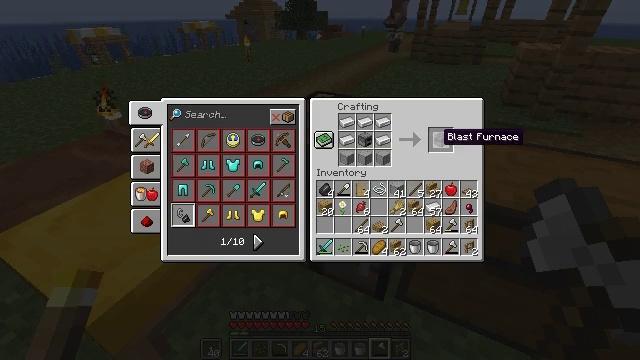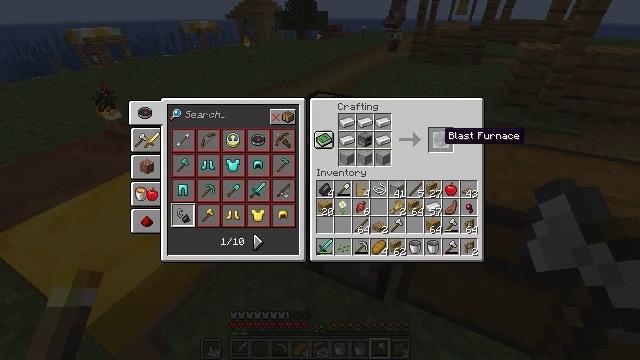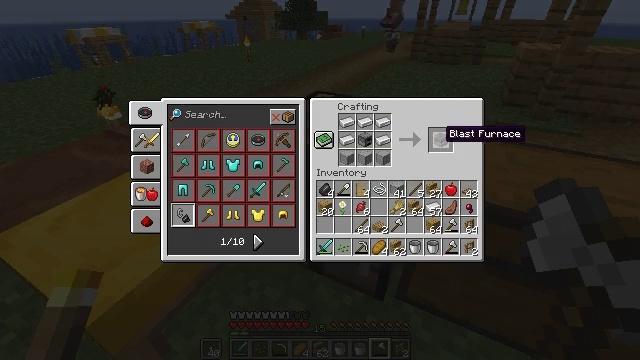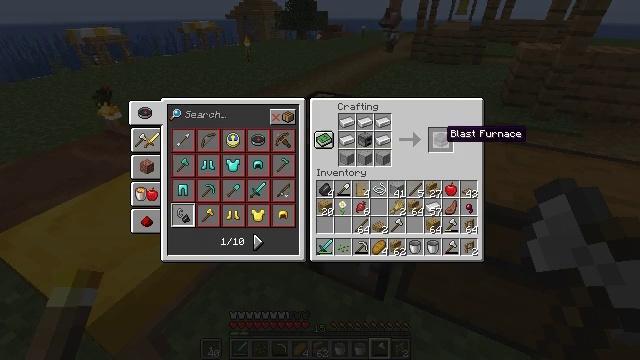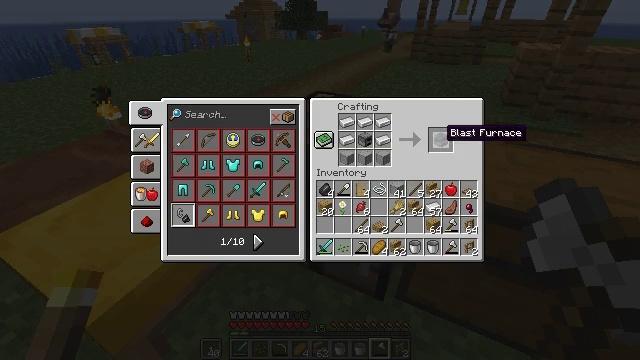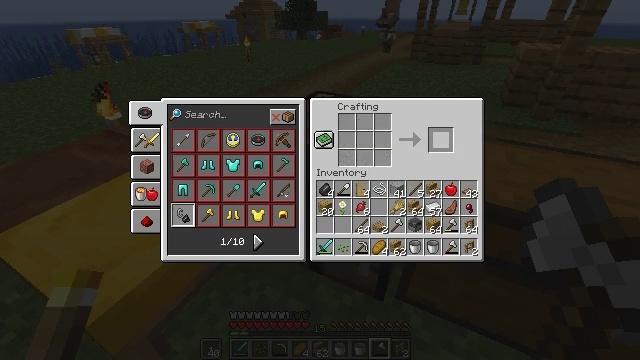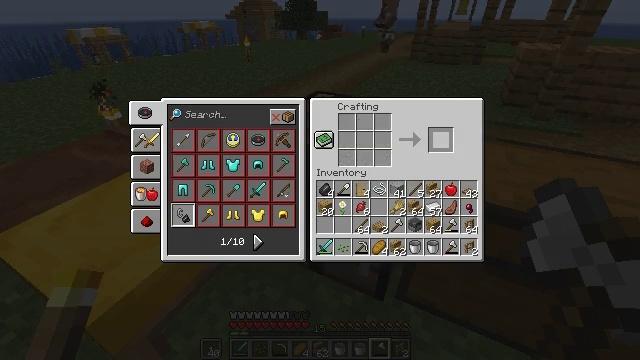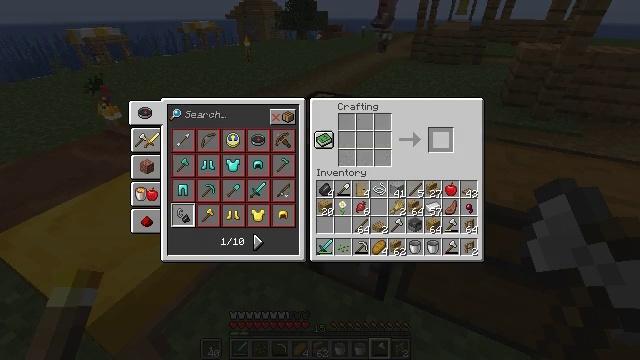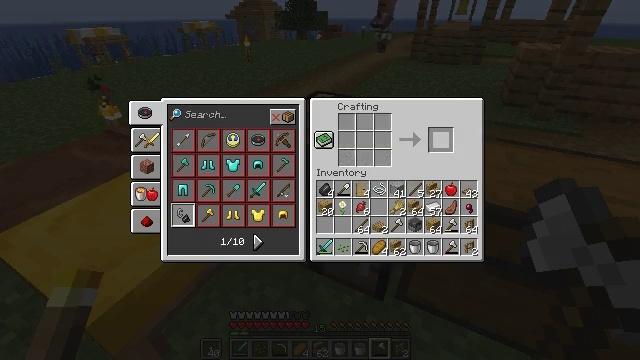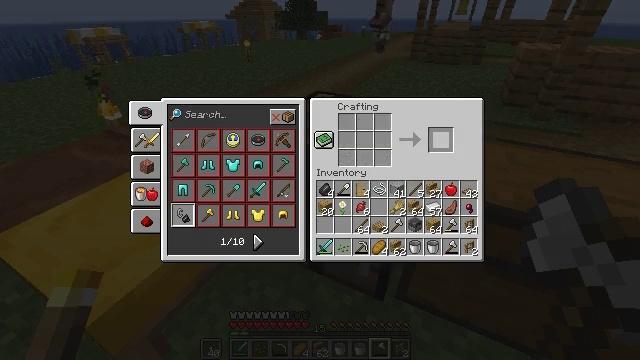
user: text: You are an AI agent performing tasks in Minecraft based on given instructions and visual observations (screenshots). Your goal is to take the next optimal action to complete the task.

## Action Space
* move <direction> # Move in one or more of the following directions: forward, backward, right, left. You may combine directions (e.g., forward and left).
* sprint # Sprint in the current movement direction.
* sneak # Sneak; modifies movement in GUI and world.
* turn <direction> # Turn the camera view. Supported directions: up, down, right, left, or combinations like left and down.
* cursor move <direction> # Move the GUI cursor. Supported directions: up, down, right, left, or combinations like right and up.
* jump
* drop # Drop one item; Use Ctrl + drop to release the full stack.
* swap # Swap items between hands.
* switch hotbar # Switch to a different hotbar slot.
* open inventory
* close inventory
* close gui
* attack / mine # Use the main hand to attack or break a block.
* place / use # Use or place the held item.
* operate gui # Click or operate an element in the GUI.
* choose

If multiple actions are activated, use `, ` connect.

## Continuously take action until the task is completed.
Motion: motion action
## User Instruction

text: Open the crafting table and make a blast furnace.
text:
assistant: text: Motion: sneak
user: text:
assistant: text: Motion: sneak
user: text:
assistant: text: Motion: sneak
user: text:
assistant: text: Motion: sneak
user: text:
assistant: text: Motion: sneak, operate gui
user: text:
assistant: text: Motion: sneak, operate gui
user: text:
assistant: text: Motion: sneak
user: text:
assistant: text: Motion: sneak
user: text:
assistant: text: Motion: sneak
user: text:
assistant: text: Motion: sneak